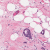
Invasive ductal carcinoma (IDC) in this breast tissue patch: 1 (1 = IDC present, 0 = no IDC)